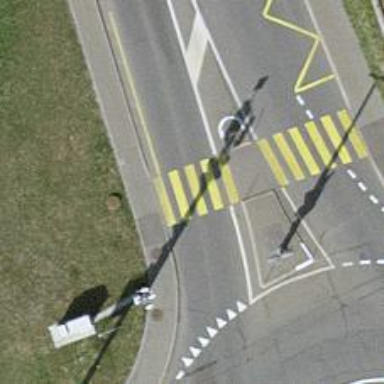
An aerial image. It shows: Marked crossing with pedestrian island.